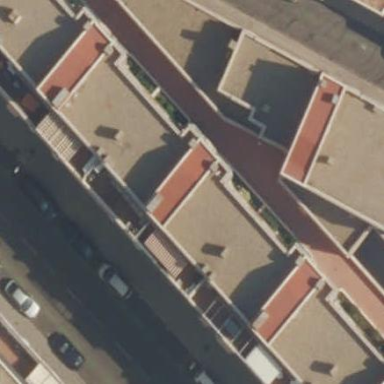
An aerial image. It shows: View of apartment building.